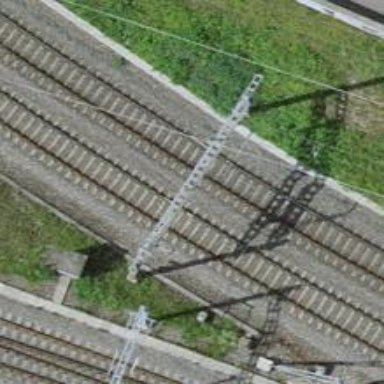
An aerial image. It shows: Railway track with contact line for electrification.